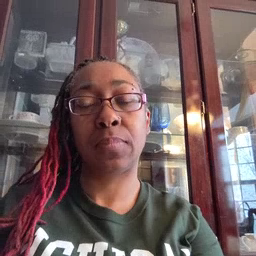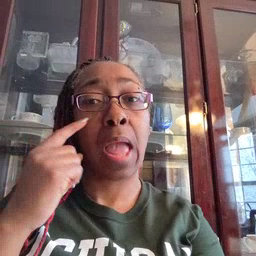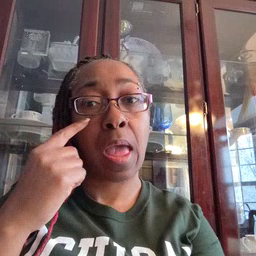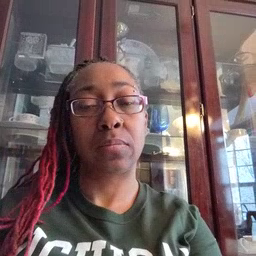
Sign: eye